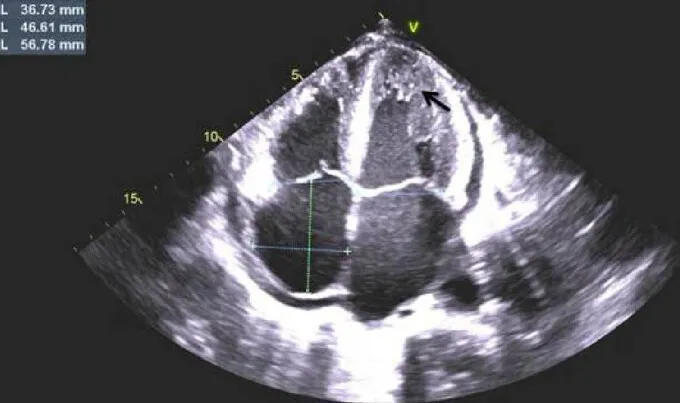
Echocardiography showing increased ventricular mass and granular sparkling pattern of myocardium (black arrows).
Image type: radiology (ultrasound)